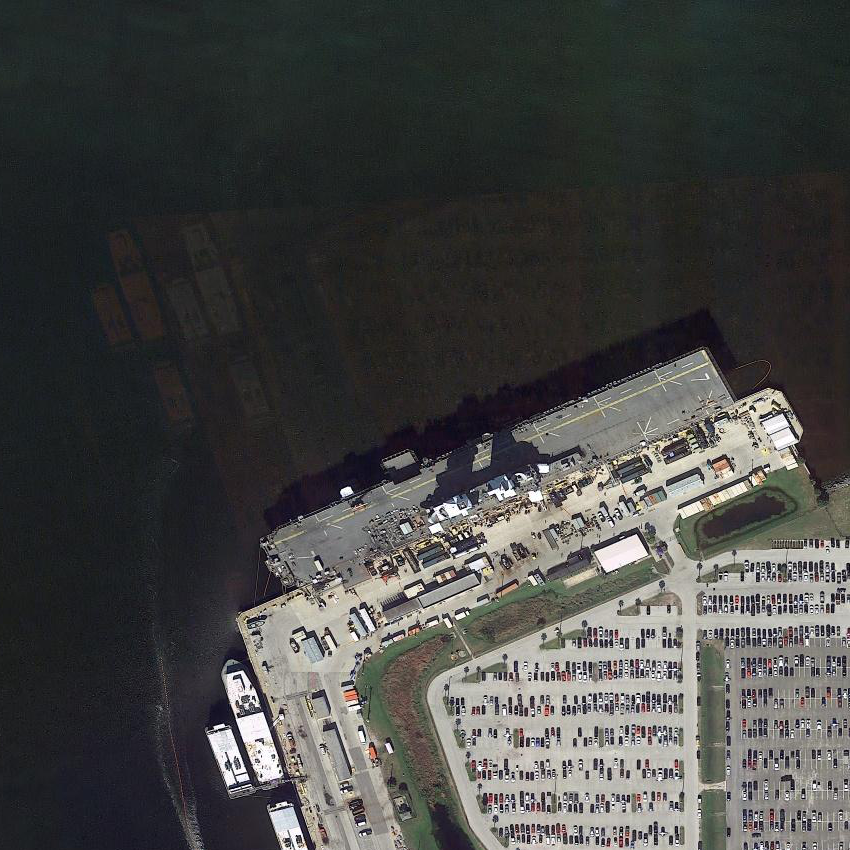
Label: assault